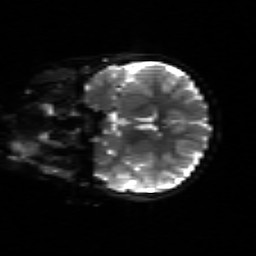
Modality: sbref
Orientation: coronal
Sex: male
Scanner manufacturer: siemens
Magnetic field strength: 3 T
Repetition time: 5 s
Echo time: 0.071 s